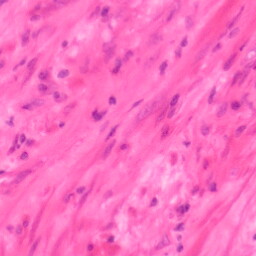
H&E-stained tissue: Colon